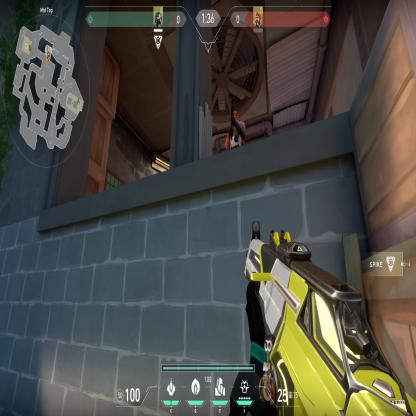
Label: enemy